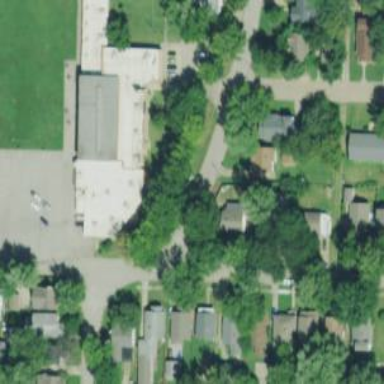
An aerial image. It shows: School.